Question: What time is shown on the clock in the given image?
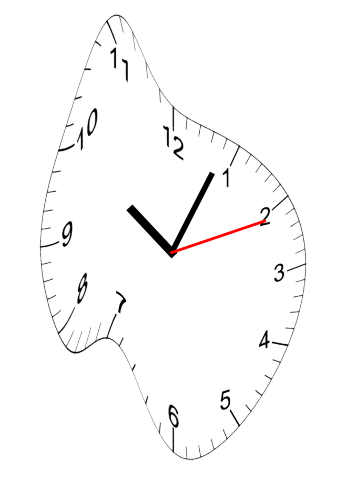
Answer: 10:04:11